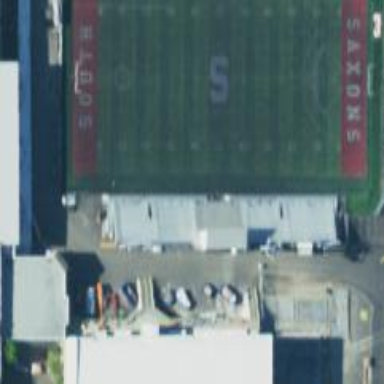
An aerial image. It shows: Pitch with field turf for American football and soccer.